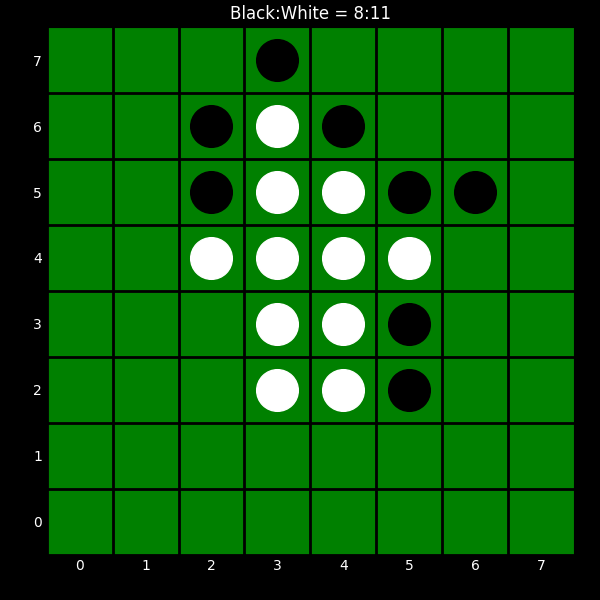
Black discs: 8
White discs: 11